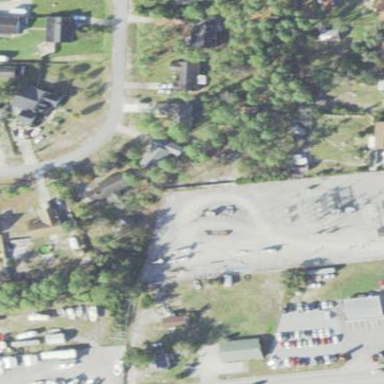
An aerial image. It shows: Distribution level power substation surrounded by fence.